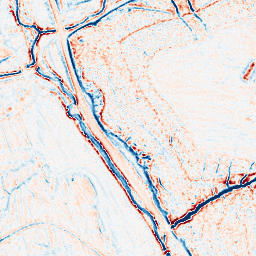
Category: edge_preserving
Decomposition family: bilateral
Decomposition parameters: d: 9
sigma_color: 25
sigma_space: 50
Upsampling method: quadratic
Upsampling parameters: scale: 4
Upsampling scale: 4